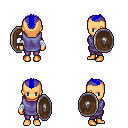
a pixel art fantasy rpg character, female body template, human, tanned skin, chain tabard jacket, magenta pants, blue short mohawk hairstyle, white cloth bandages, shield, four views (front, back, left, right), 2x2 character sprite sheet, small pixel art, hard edges, no anti-aliasing